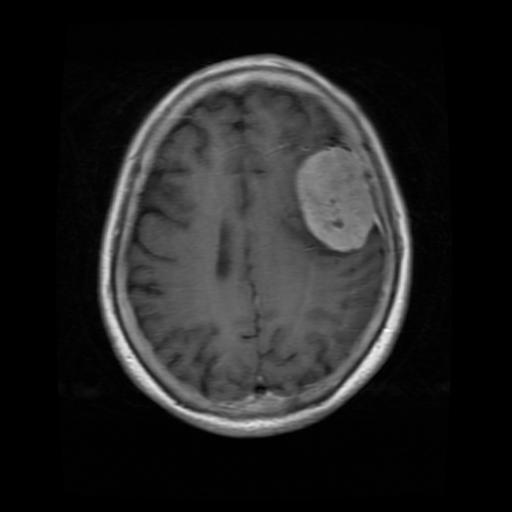
Label: meningioma